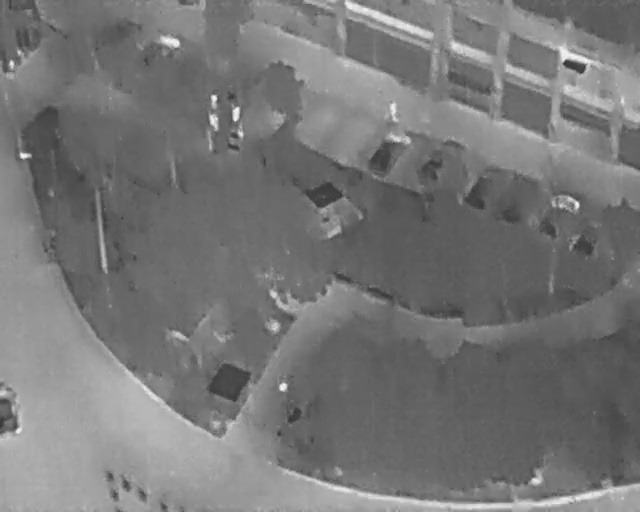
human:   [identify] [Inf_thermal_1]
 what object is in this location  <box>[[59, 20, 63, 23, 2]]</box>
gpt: <ref>1 large person at the top</ref>

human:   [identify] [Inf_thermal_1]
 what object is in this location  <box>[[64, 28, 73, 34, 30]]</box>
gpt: <ref>1 medium car at the center</ref>

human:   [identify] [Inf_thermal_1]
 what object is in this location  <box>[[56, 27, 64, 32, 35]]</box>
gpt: <ref>1 medium car at the top</ref>

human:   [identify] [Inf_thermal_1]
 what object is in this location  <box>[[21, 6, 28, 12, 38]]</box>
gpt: <ref>1 medium car at the top left</ref>